Question: Starting from an M matrix of shape 7000 x 2, I calculate the following quantity:

I do it in the following way (the variance sigma is arbitrary):
'''
W = np.zeros((M.shape[0], M.shape[0]))
elements_sum_by_i = np.zeros((M.shape[0]))
for i in range (0,M.shape[0]):
#normalization
for k in range (0, M.shape[0]):
elements_sum_by_i[k] = math.exp(-(np.linalg.norm(M[i,:] - M[k,:])**2)/(2*sigma**2))
sum_by_i = sum(elements_sum_by_i)
#calculation
for j in range (0,M.shape[0]):
W[i,j] = (math.exp(-(np.linalg.norm(M[i,:] - M[j,:]))**2/(2*sigma**2)))/(sum_by_i)
'''
The problem is that it is really very slow (takes about 30 minutes). Is there a faster way to do this calculation?
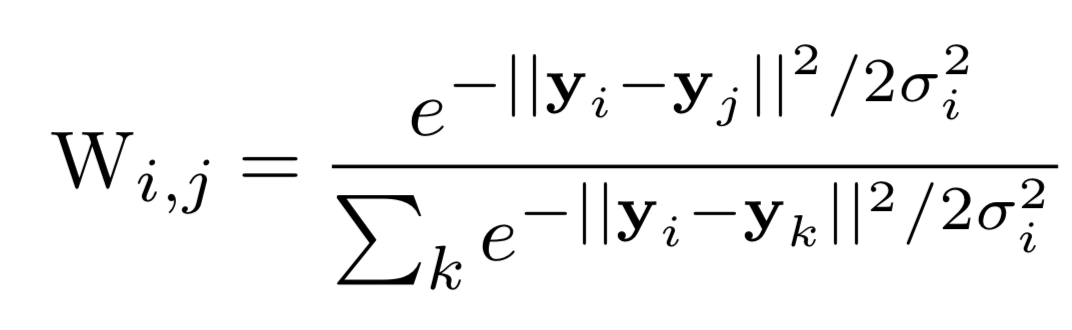
Answer: May be you can extract some ideas from the following comments:
1) Calculate the Log(W[i,j]) with the simplifications of the formula, the exponents disappear, the processing should be quicker.
2) Take the exponent of it: Exp(Log(W{i,j])) == W[i,j]
3) Use variables for values that are constants inside the iterations like sigma = 2*sigma**2, that you can compute at start outside of the iterations.
Important, before any change, memorize the result so that your new development can be tested on the final matrix result that you already know, I suppose, is correct.
Good luck.